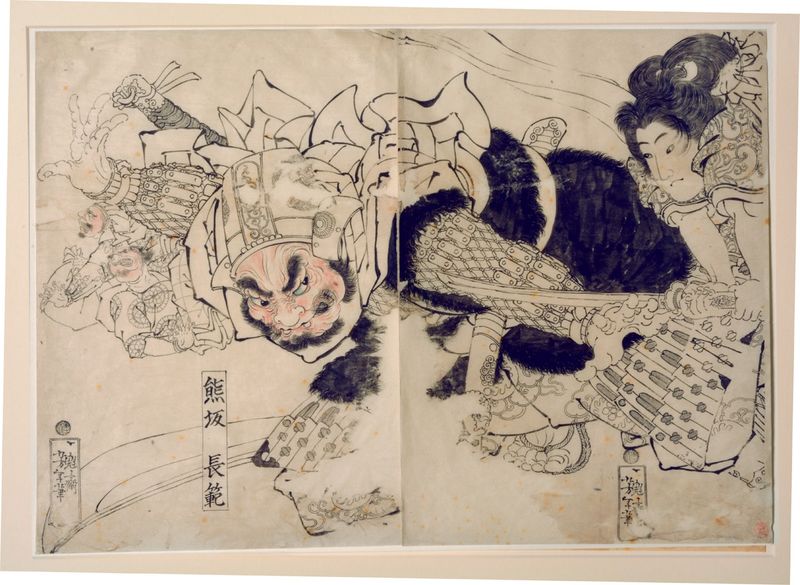
Künstler: Tsukioka Yoshitoshi
Standort: Hamburg
Institution: Museum für Kunst und Gewerbe Hamburg
Schlagwörter: held, mann, weiß, frau, schwarz, zeichnung, tuch, bart, figur, person, japan, papier, farbe, grimmig, gestalt, flucht, tusche, panzer, asien, schwert, literatur, niederlage, verfolgung, krieger, zeit, skizzen, tuschzeichnung, pinselzeichnung, schwerthieb, edo, charaktere, schurke, asiatika, rüstung, lit, literarische, räuber, fluchtverhalten